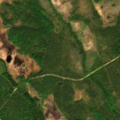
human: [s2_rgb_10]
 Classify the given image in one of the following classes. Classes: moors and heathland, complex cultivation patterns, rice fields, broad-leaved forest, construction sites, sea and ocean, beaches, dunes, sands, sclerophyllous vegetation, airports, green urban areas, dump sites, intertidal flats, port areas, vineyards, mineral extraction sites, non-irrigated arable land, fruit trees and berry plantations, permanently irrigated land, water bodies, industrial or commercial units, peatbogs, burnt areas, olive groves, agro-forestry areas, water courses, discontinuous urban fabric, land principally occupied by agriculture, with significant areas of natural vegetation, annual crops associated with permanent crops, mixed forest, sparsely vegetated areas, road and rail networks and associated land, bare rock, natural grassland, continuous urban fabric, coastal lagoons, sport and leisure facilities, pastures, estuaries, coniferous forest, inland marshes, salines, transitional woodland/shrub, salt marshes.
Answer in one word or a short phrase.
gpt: coniferous forest, mixed forest, transitional woodland/shrub, peatbogs